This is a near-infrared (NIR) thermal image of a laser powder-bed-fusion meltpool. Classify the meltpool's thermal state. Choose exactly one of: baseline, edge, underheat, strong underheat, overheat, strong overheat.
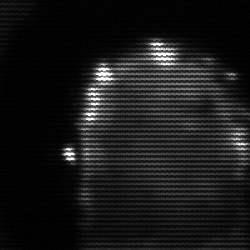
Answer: baseline